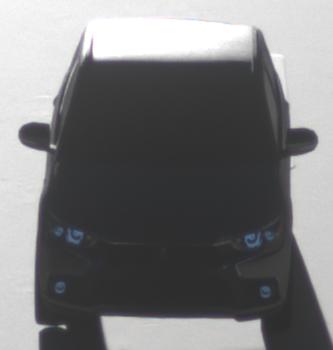
Make: Mitsubishi
Model: Outlander 2.0 Plug-In Hybrid
Detailed model: Outlander (III) Plug-In Hybrid
Model produced from: 2015/10
Model produced until: 2018/08
Doors: 5
Color: gray
Road condition: dry road
Daytime: sunrise or sunset
Contrast: high contrast